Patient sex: M
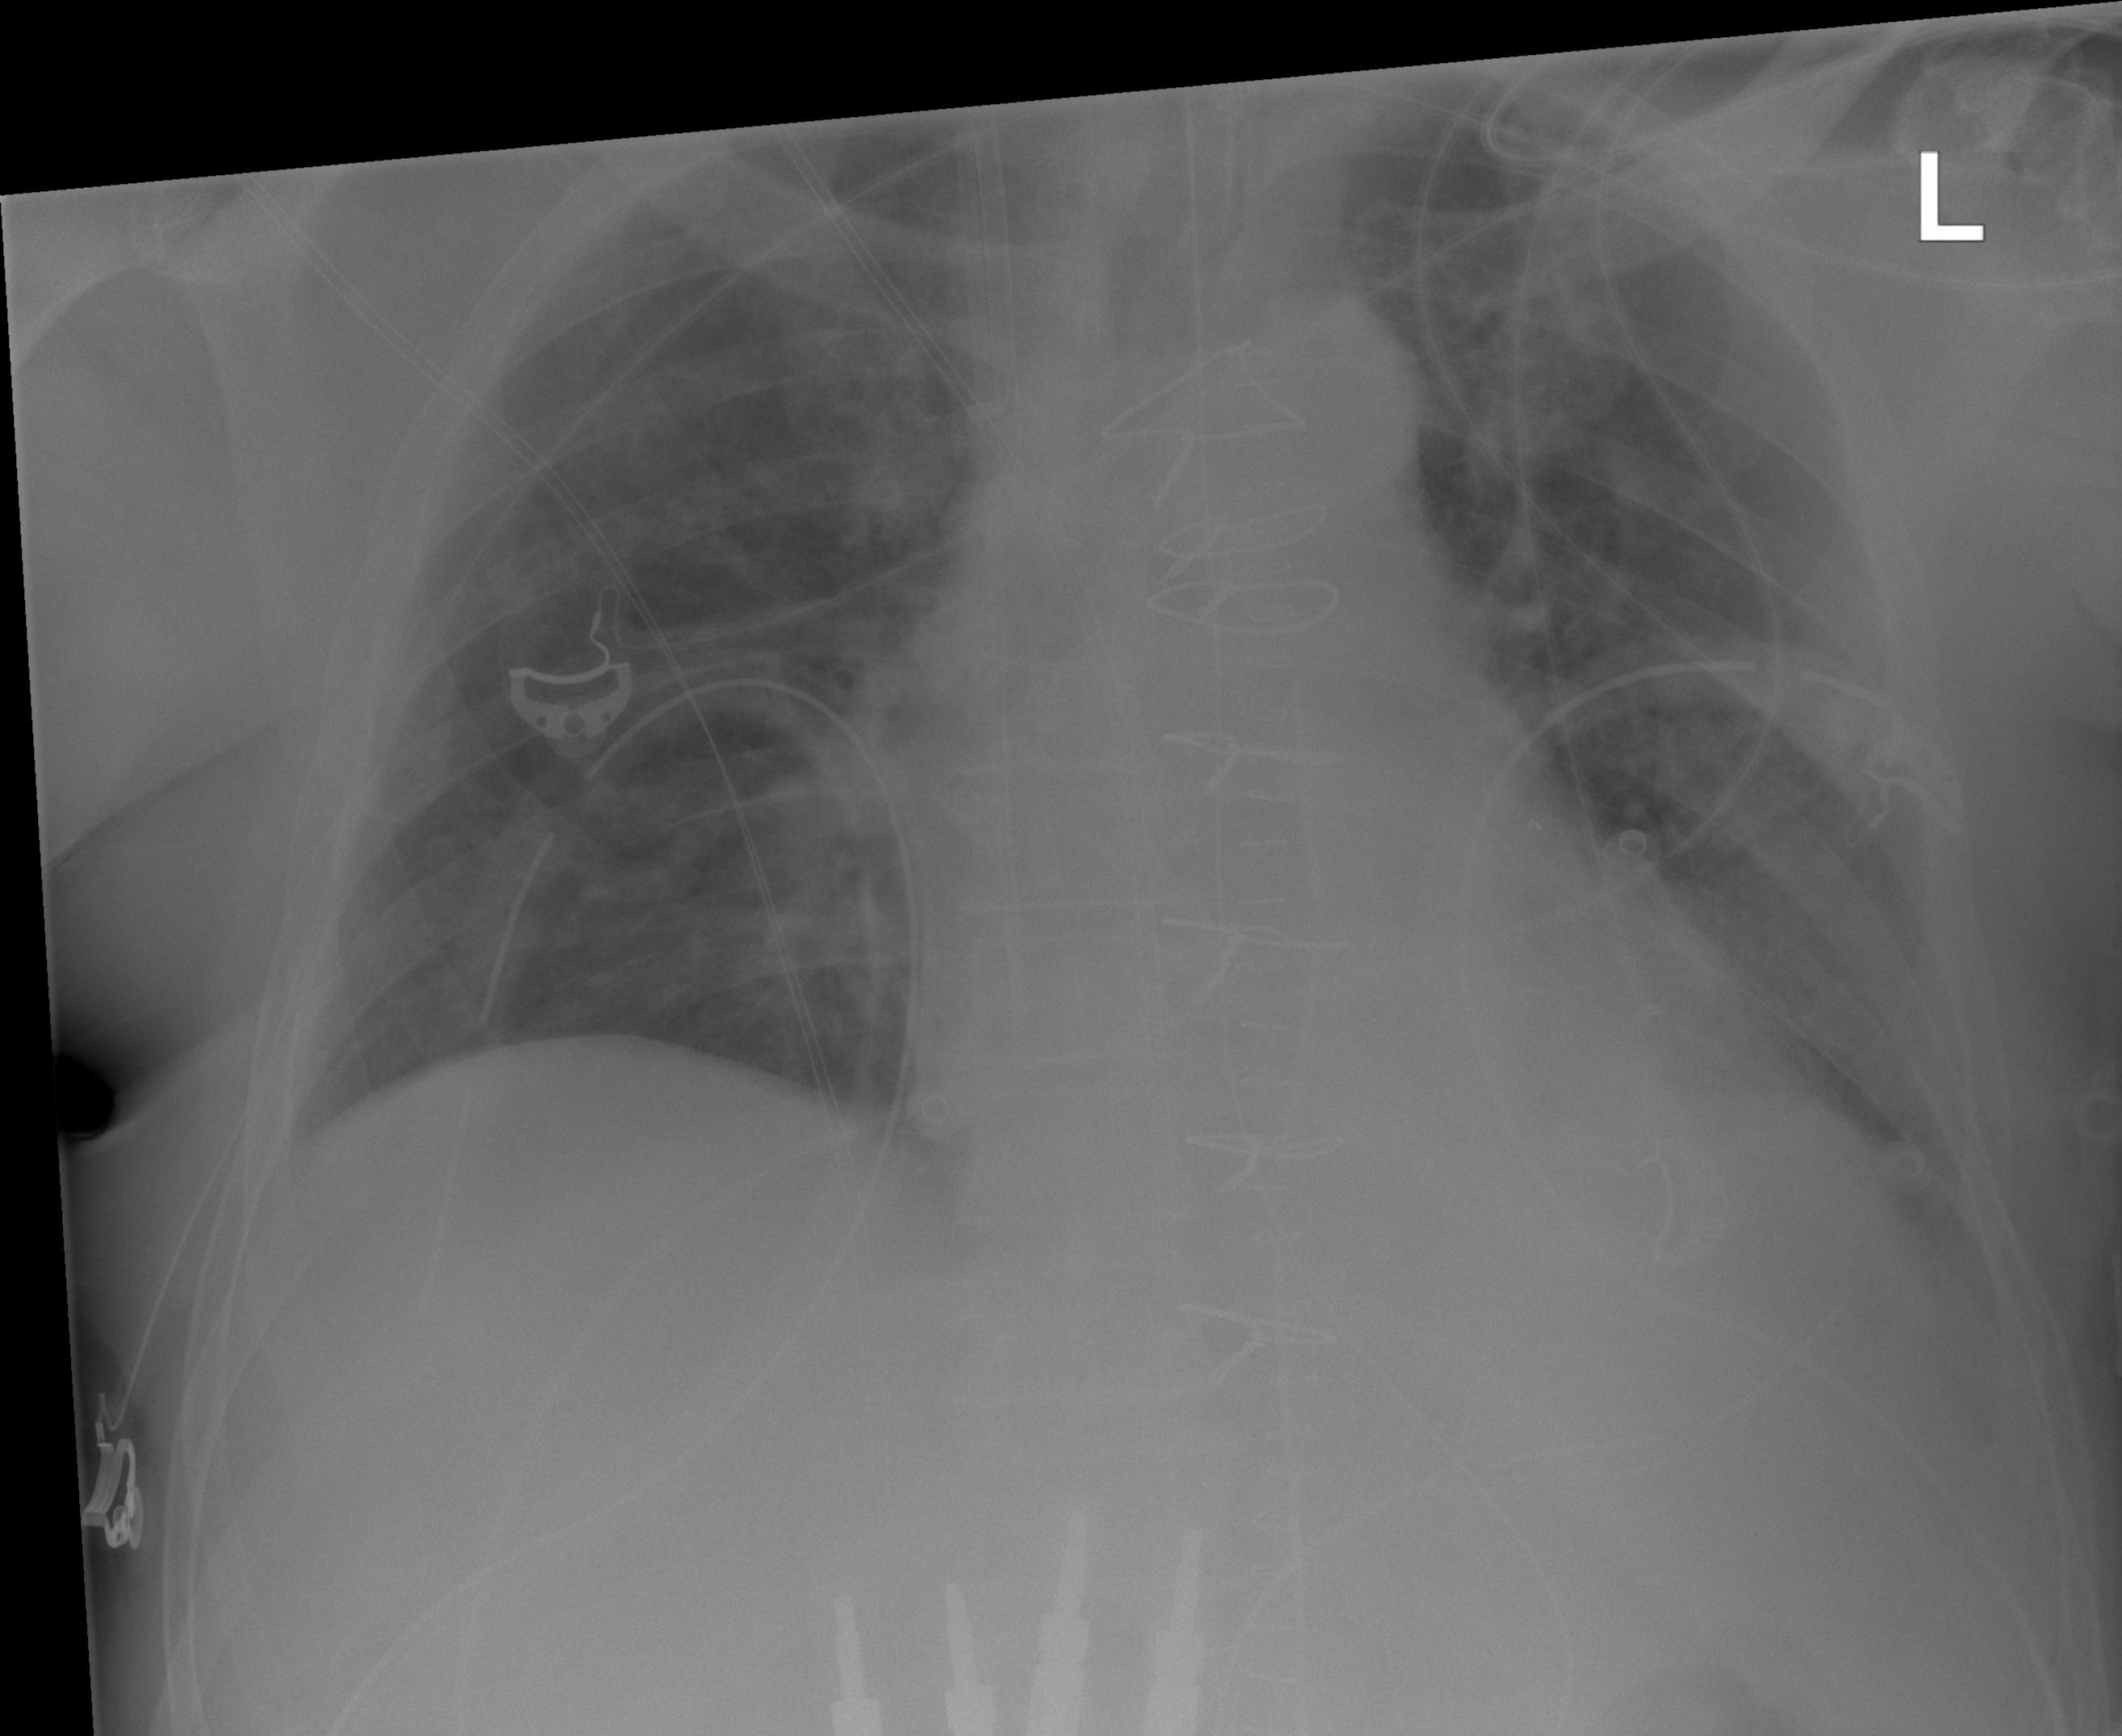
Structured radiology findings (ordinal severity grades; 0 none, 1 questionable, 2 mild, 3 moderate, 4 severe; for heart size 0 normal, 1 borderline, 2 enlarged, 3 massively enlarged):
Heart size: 0
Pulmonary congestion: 0
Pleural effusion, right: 0
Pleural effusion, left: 1
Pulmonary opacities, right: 0
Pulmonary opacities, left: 0
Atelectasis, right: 0
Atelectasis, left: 0